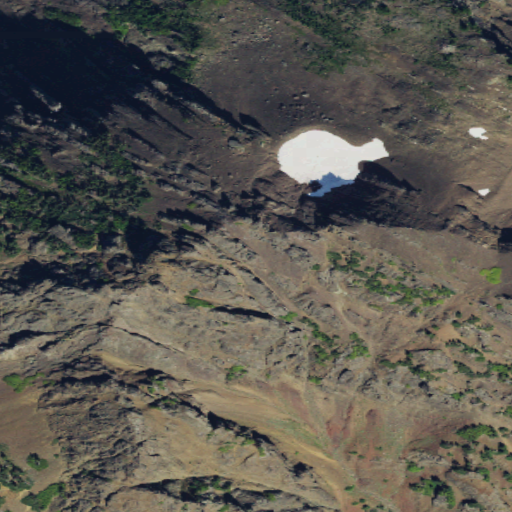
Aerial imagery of mountain in Washington named Mount Angeles containing barren land, evergreen forest, grassland, and shrub